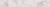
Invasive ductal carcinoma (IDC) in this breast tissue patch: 0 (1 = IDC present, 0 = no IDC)